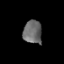
Tissue: prostate
Cell type: Epithelial cells
Senescence score: 0.3423
Nuclear area (px): 425
Mean DAPI intensity: 106.849